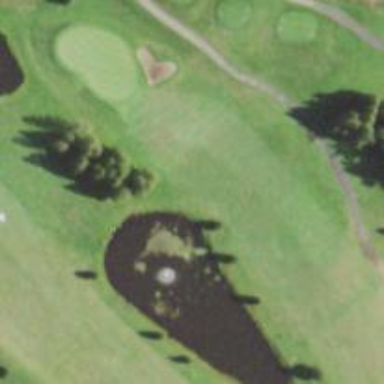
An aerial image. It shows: Water hazard on golf course.